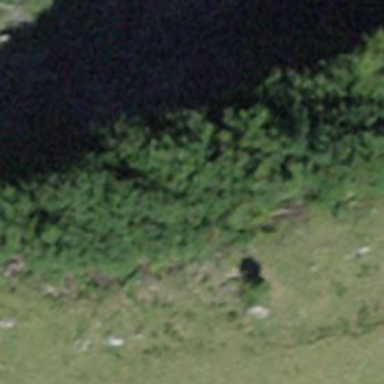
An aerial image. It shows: Natural cliff.